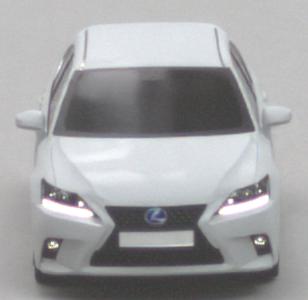
Make: Lexus
Model: CT 200h
Detailed model: CT (A10)
Model produced from: 2014/03
Model produced until: 2017/10
Doors: 5
Color: white
Road condition: dry road
Daytime: sunrise or sunset
Contrast: medium contrast